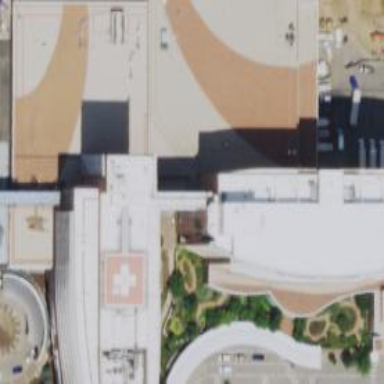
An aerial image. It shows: Healthcare facility identified as hospital.